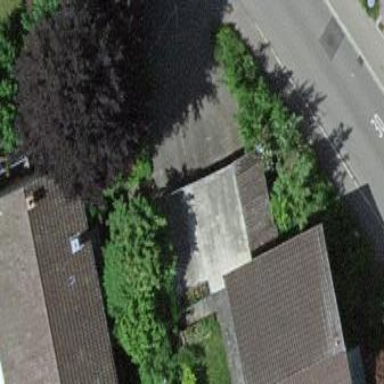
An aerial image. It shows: Garage.